Question: I'm created a custom AlertDialog, but
it have a default black border. How can I hide it?
My layout
props - match_parent,
style - @android:style/Theme.Translucent.NoTitleBar.Fullscreen
'''
@Override
protected Dialog onCreateDialog(int id) {
AlertDialog.Builder builder = new AlertDialog.Builder(this);
LayoutInflater inflater = getLayoutInflater();
View dialoglayout = inflater.inflate(R.layout.dialog_layout, (ViewGroup) getCurrentFocus());
switch (id) {
case IDD_RESULT:
builder.setView(dialoglayout);
return builder.create();
'''
xml
'''
<?xml version="1.0" encoding="utf-8"?>
<LinearLayout xmlns:android="http://schemas.android.com/apk/res/android"
android:id="@+id/dialog_layout_root"
style="@android:style/Theme.Translucent.NoTitleBar.Fullscreen"
android:layout_width="fill_parent"
android:layout_height="fill_parent"
android:orientation="vertical" >
<LinearLayout
android:layout_width="fill_parent"
android:layout_height="wrap_content"
android:background="@drawable/dialog_bg"
android:orientation="vertical" >
</LinearLayout>
</LinearLayout>
'''
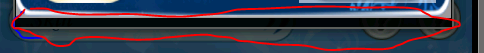
Answer: What you are able to see is the default Style for any 'AlertDialog' which normally varies from Device to Device. I tried a few times to change it, but I was not successful. So what I did is, I used the super Class Dialog and created my own AlertDialog.
Here is a link to my answer,
<URL>
Since you are using your own layout, I believe that it will be of the same value.